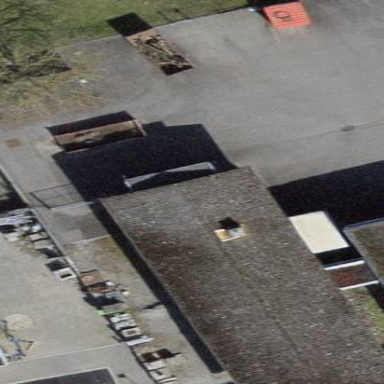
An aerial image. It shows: Building with tiled roof.